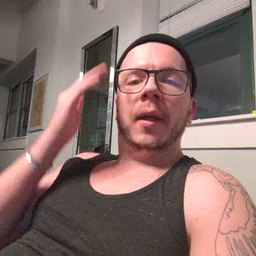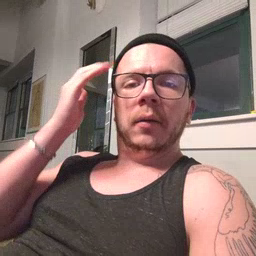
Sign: head